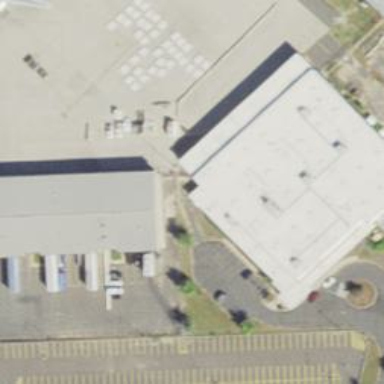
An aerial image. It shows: Building serving as post office.